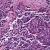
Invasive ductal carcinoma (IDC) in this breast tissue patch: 1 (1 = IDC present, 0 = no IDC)